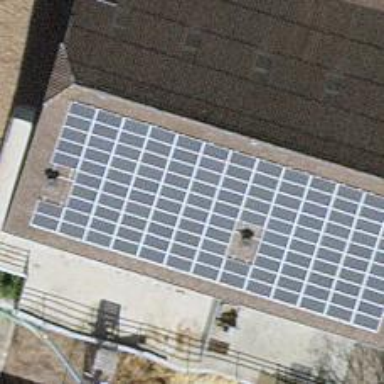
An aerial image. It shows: Solar photovoltaic panel generator.